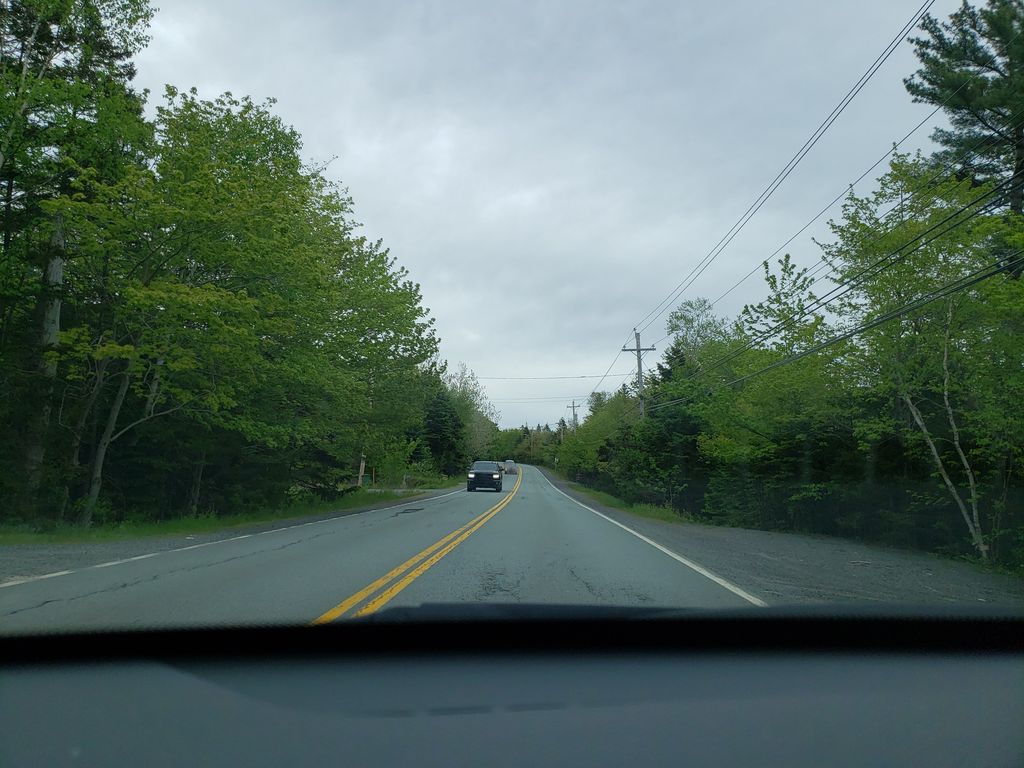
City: halifax